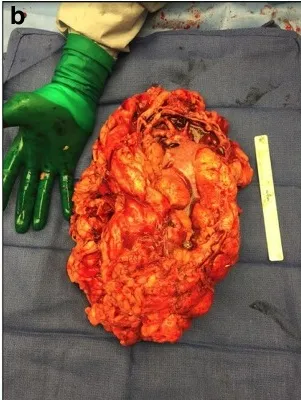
Laparoscopic resection of a massively obstructed horseshoe kidney. (b) Whole, extracted specimen measured 2670 g and 25.5 x 19 x 10.5 cm.
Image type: medical_photograph (other_medical_photograph)